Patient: sex F, age 67
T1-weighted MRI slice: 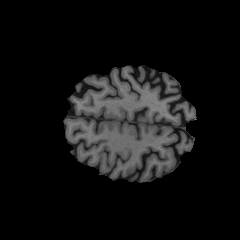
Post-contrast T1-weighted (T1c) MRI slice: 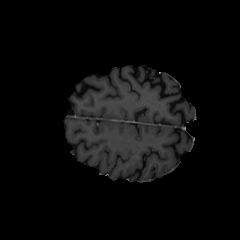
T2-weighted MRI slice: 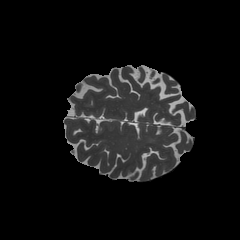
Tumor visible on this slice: yes
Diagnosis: Glioblastoma, IDH-wildtype
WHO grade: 4